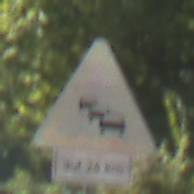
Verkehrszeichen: Stau
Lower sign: LaengeEinerStrecke6
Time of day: Midday
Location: Outdoor (RoadRail)
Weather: Clear
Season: NotSpecified
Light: Natural